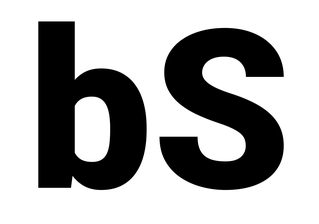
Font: Roboto_Black